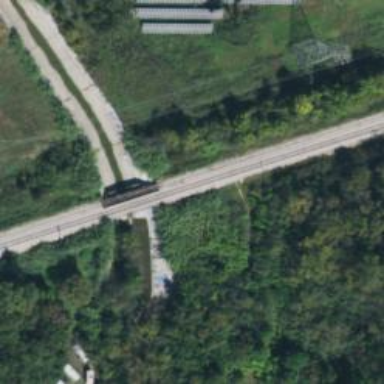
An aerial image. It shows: Railway bridge over siding railway service.